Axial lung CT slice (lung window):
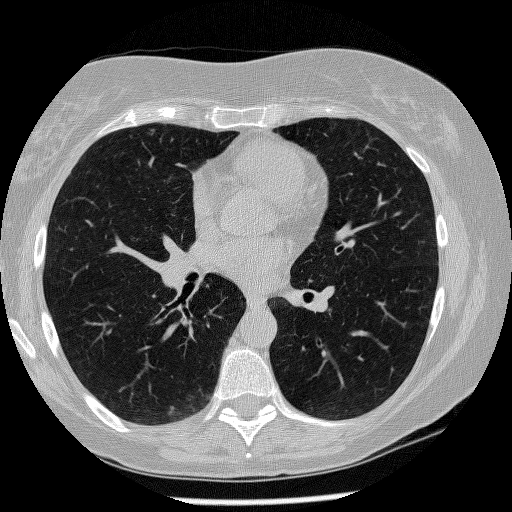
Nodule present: no